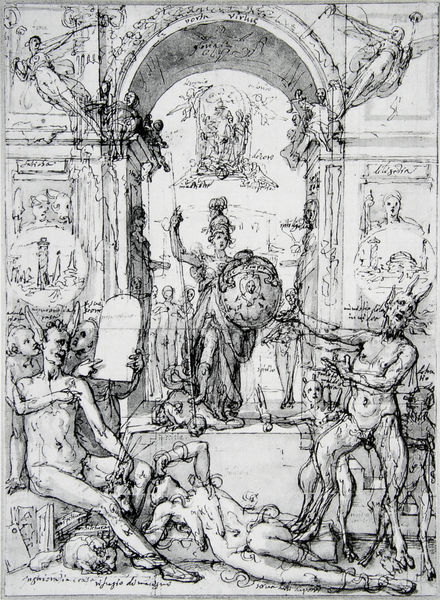
Titel: Porta Virtutis, Pforte der Tugend
Künstler: Federico Zuccari
Standort: Oxford
Institution: Christ Church
Schlagwörter: akt, gott, himmel, mann, weiß, komposition, menschen, frau, grau, männer, schwarz, skizze, szene, zeichnung, gebäude, gelage, wand, architektur, bibel, spiegel, engel, liegen, bogen, grafik, rundbogen, tafel, wände, penis, schild, tusche, antike, druck, helm, mythologie, göttin, ritter, rom, totenkopf, hölle, teufel, mythos, zentaur, tempel, speer, hörner, totenschädel, athene, zecihnung, viktoria, fama, ruhm